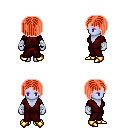
a pixel art fantasy rpg character, female body template, dark elf, purple skin, red robe, metal pants, red pageboy hairstyle, white cloth bandages, gold boots, four views (front, back, left, right), 2x2 character sprite sheet, small pixel art, hard edges, no anti-aliasing